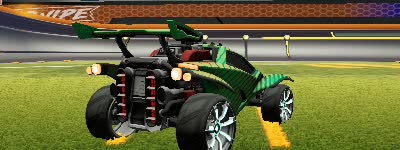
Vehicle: octane